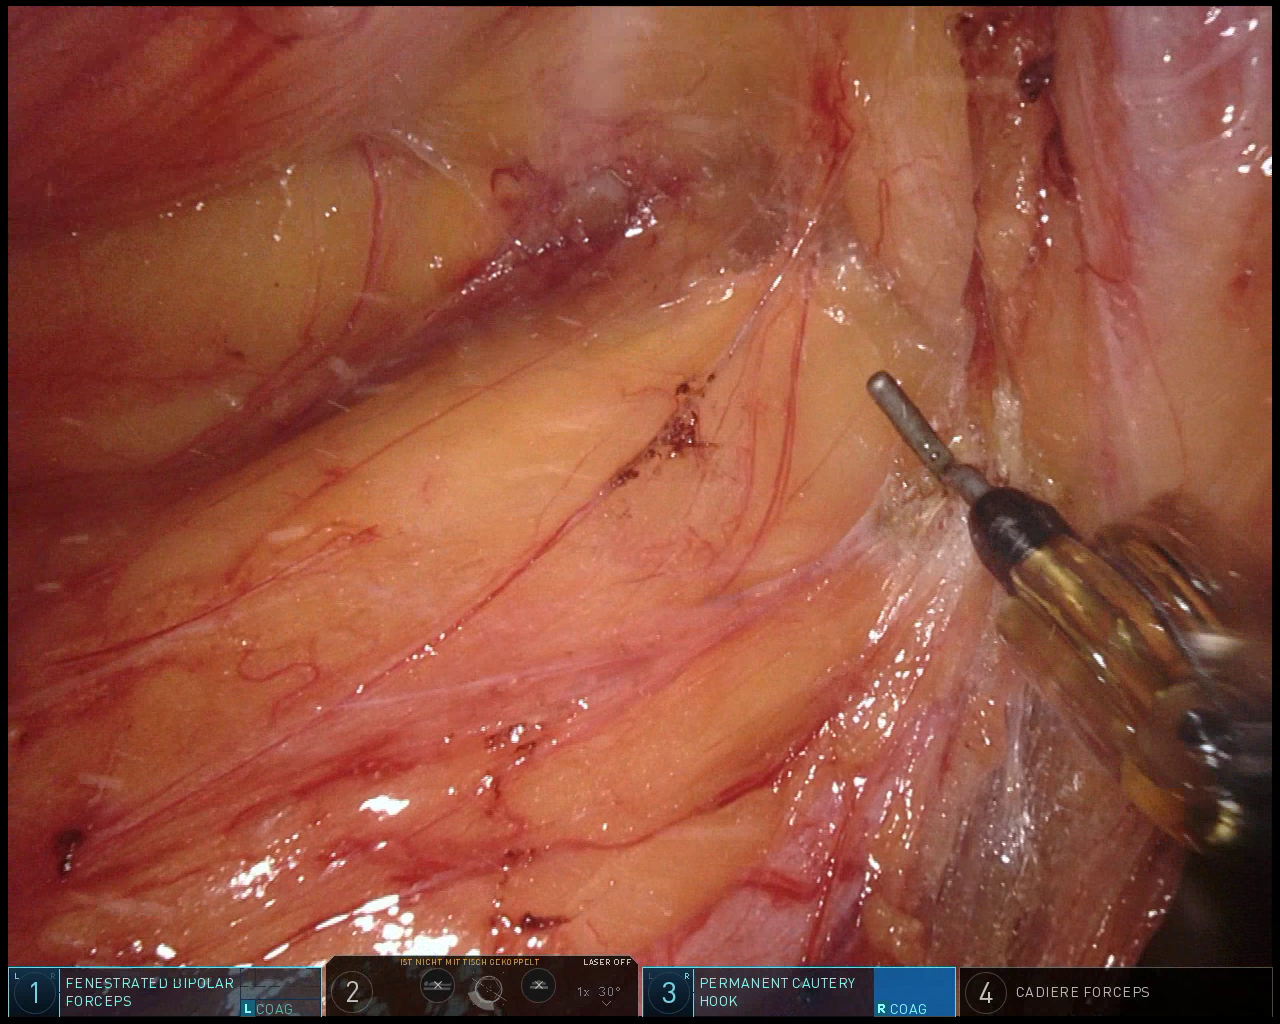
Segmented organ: ureter
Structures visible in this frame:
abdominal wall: no
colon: no
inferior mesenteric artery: no
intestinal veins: no
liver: no
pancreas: no
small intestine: no
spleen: no
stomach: no
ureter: yes
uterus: no
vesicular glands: no